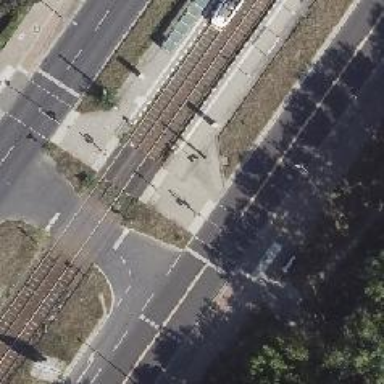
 specifically for trams. The platform has shelter."